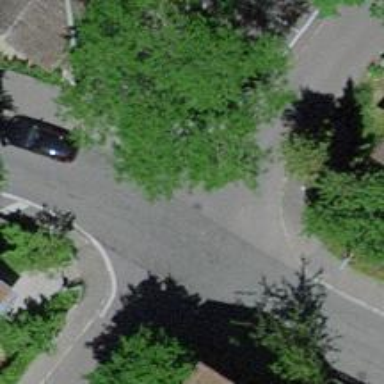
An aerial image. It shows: Kerb serving as barrier.